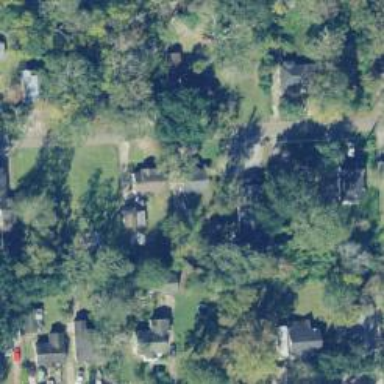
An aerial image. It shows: Neighborhood.